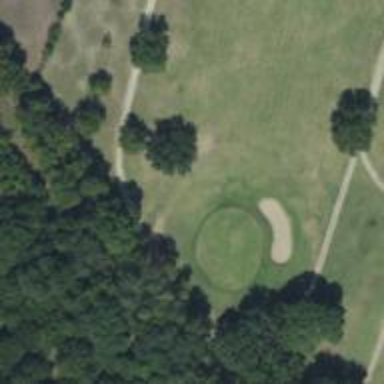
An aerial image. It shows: View of golf hole.